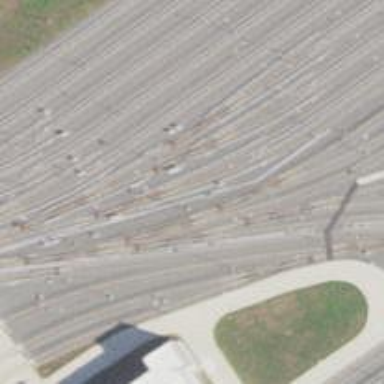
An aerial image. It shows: Electrified rail service yard.